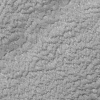
Atmospheric dust classification: not_dusty